Aerial crown-view tile of a tropical tree (Barro Colorado Island, Panama), acquired 20250818:
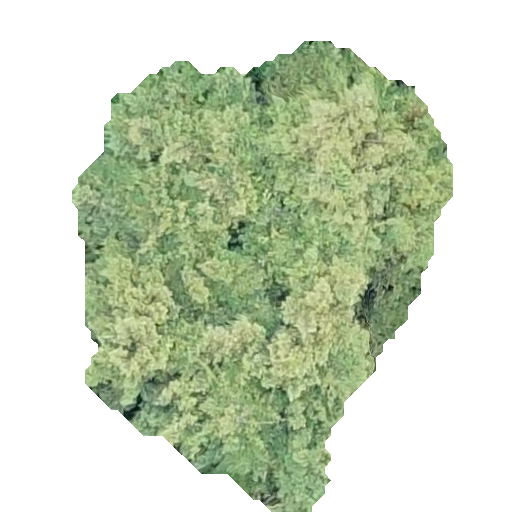
Species: Chrysophyllum cainito
GBIF accepted scientific name: Chrysophyllum cainito
Crown area: 177.516 m²